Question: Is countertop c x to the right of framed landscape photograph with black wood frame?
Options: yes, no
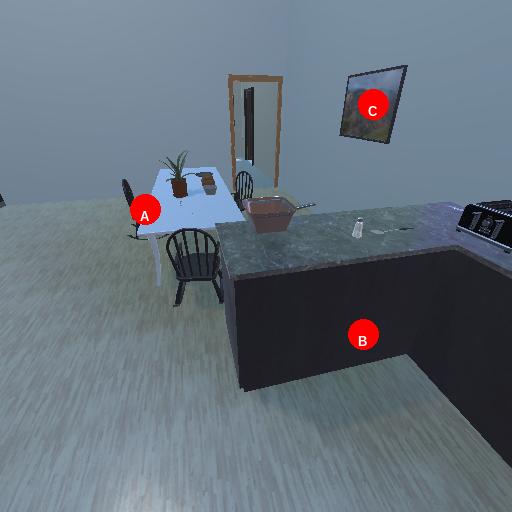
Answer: yes